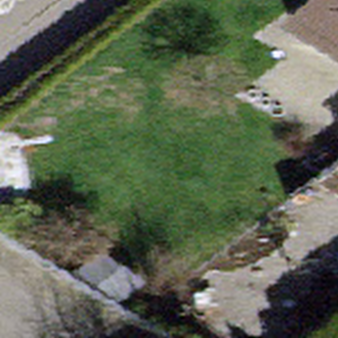
Label: other